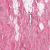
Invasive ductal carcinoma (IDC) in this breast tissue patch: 0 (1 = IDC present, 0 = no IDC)